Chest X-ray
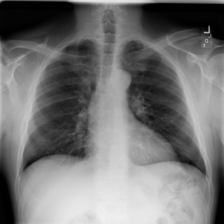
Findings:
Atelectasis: negative
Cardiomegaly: negative
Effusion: negative
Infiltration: negative
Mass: negative
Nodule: negative
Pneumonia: negative
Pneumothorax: negative
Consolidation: negative
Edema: negative
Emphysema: negative
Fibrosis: negative
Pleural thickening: negative
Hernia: negative